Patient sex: M
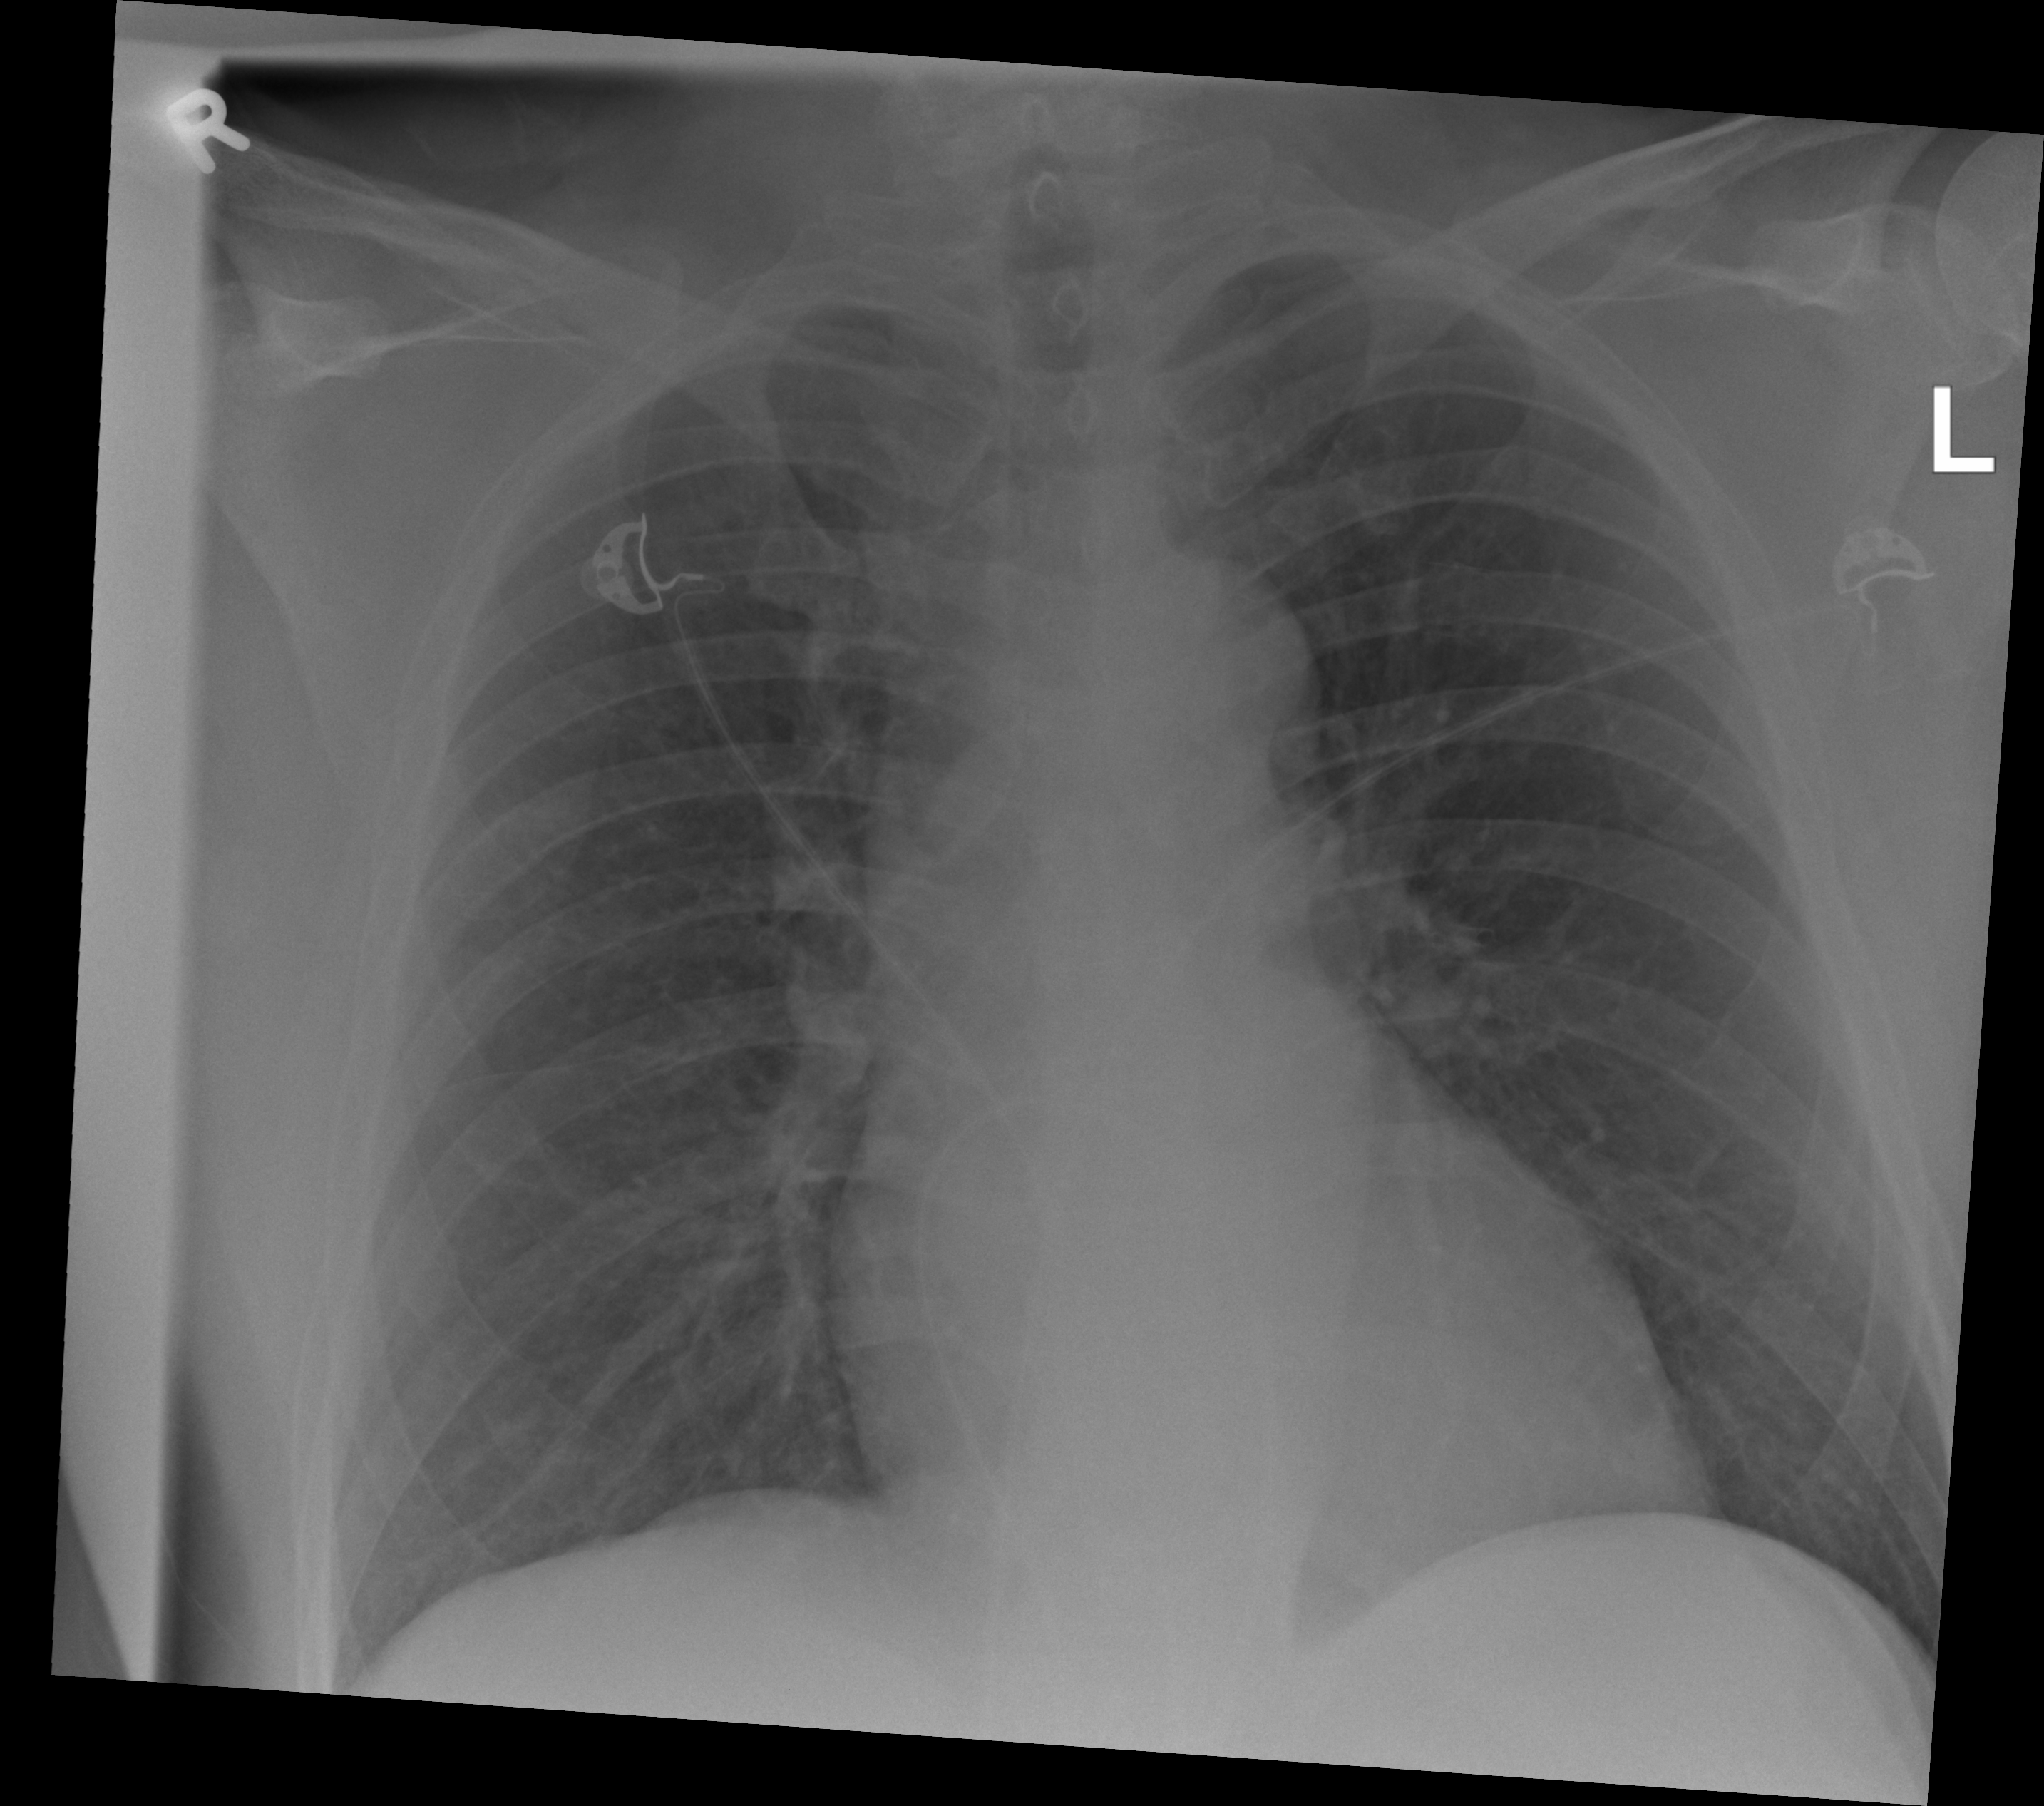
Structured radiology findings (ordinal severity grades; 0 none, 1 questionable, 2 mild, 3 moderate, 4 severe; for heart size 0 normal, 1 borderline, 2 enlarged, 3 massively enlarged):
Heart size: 2
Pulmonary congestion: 0
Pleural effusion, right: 0
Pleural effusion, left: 0
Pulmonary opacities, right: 0
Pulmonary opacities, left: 0
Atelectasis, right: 2
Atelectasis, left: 0